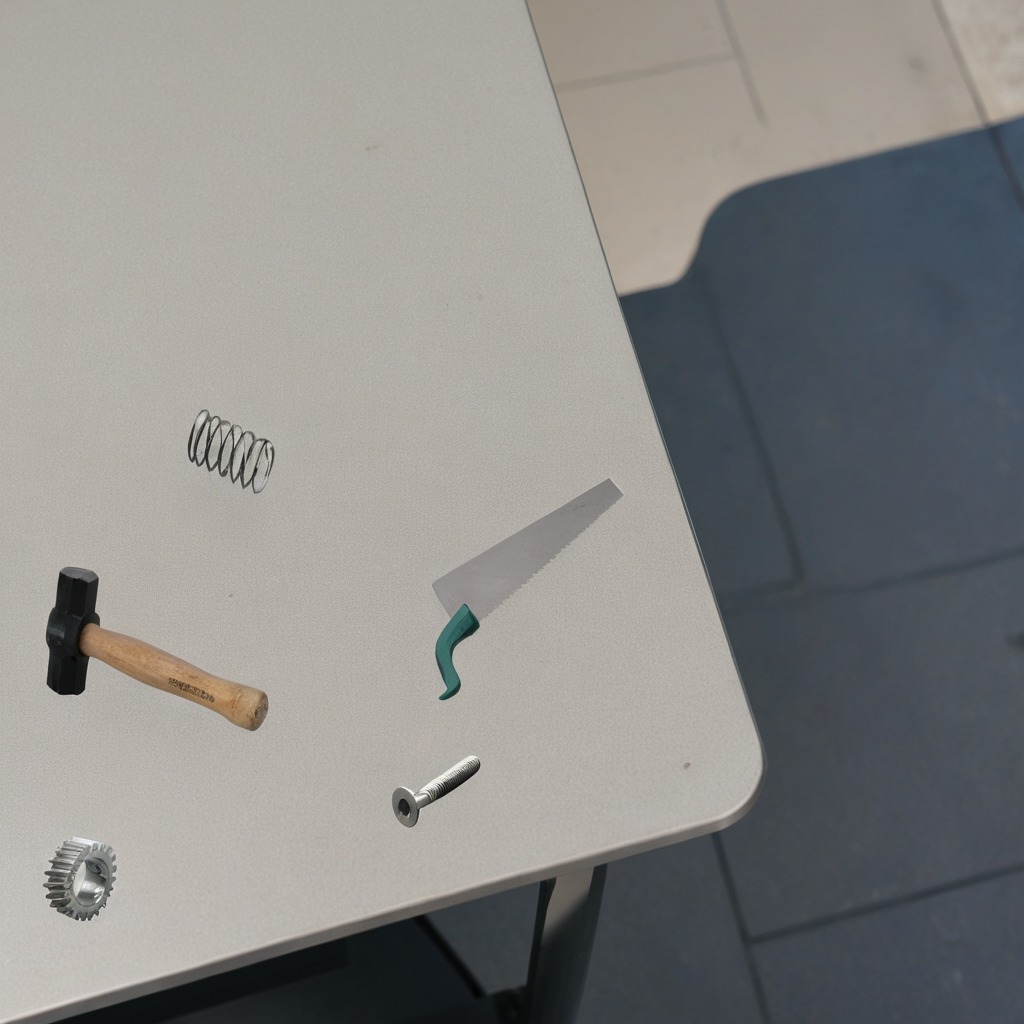
A steel gear with teeth, a hammer, a metal machine screw, a coiled metal spring, and a handheld metal saw are lying on the utility table.